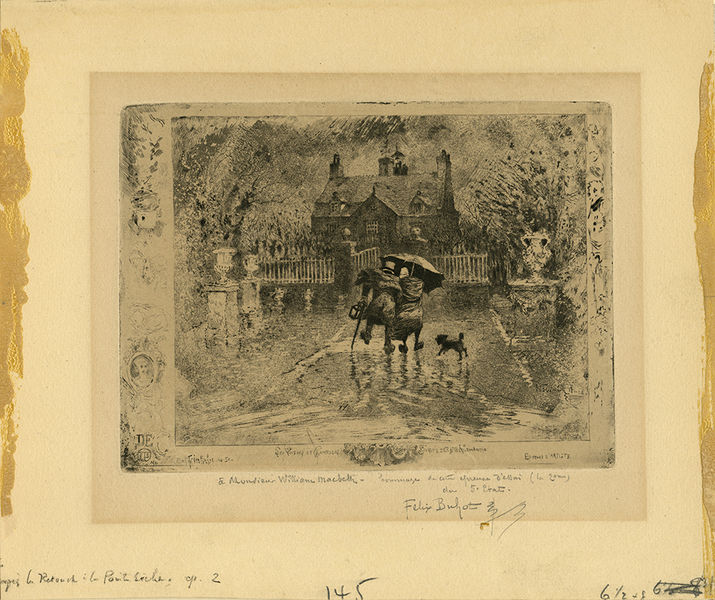
Titel: Les Voisins de Campagne
Künstler: Felix Buhot
Standort: Amherst (Massachusetts, USA)
Institution: Mead Art Museum, Amherst College
Schlagwörter: hat, men, people, white, black, grey, old, woman, picture, print, pavement, man, house, water, trees, snow, plants, drawing, black and white, frame, coat, dog, etching, monochrome, walking, couple, paintings, storm, wet, wind, fence, urn, lantern, gate, pencil, rain, cane, walking stick, outdoors, charcoal, greyscale, lithograph, stamp, raining, rainy, scary, border, umbrella, words, monochromatic, hous, puddle, posts, macbeth, dreary, elizabethan, 1800s, carbon, reproduction, imprinting, puppy, graving, 145, gummy, glumy, glummy, storn, sleet